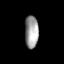
Tissue: lung
Cell type: Epithelial cells
Senescence score: 0.2253
Nuclear area (px): 429
Mean DAPI intensity: 158.403